Question: <URL>
so i have this storyboard and i want the user to be shown the login view controller if he is not logged in or the tab view controller otherwise.
this is my code inside the app delegate :
'
'''
func application(_ application: UIApplication, didFinishLaunchingWithOptions launchOptions: [UIApplication.LaunchOptionsKey: Any]?) -> Bool {
// Override point for customization after application launch.
FirebaseApp.configure()
UITabBar.appearance().tintColor = .white
// check user
let authListener = Auth.auth().addStateDidChangeListener { auth, user in
if user != nil {
print("USER IS NOT NIL")
userService.observeUserProfile(uid: user!.uid) { userProfile in
userService.currentUserProfile = userProfile
}
let storyboard = UIStoryboard(name: "Main", bundle: nil)
let vc = storyboard.instantiateViewController(withIdentifier: "TabBarVC") as! UITabBarController
self.window = UIWindow(frame: UIScreen.main.bounds)
self.window?.rootViewController = vc
self.window?.makeKeyAndVisible()
} else {
print("USER IS NIL")
userService.currentUserProfile = nil
let storyboard = UIStoryboard(name: "Main", bundle: nil)
let vc = storyboard.instantiateViewController(withIdentifier: "FirstVC") as! UIViewController
vc.modalPresentationStyle = .fullScreen
self.window = UIWindow(frame: UIScreen.main.bounds)
self.window?.rootViewController = vc
self.window?.makeKeyAndVisible()
}
}
}
'''
'
My problem is that if the user is not logged it looks like this:

As you can see the view is not full screen even though i specified that in the app delegate so the user can simply dismiss it and enter the main screen. Also in the tab view controller i have the main screen with a playing video and the login screen also has a playing video in the background and both videos are played at the same time XD .Any tips would be welcome.
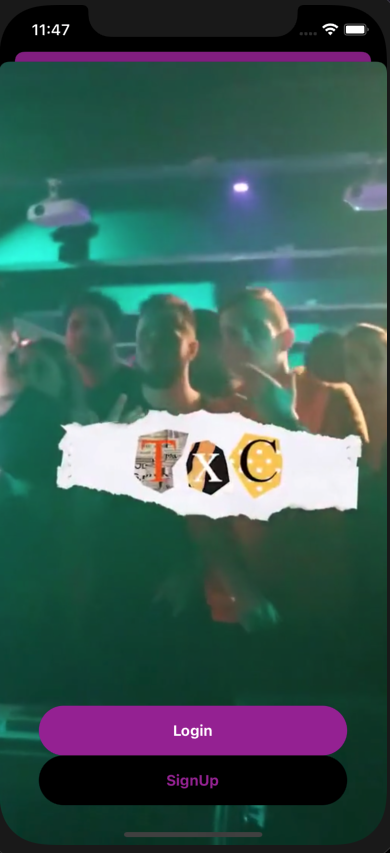
Answer: change storyboard--> viewcontroller---> attribute inspector---> change presentation from Automatic to Full Screen